Field crop: maize
Growth stage: 1
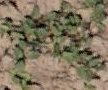
Species: convolvulus